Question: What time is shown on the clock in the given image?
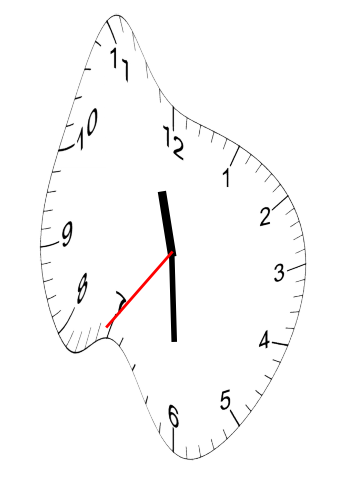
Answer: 11:29:36